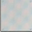
Piece: xx